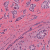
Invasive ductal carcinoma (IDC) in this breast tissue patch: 1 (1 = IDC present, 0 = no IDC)